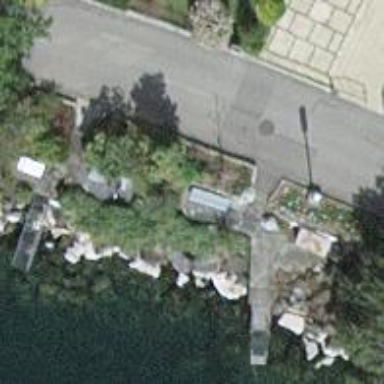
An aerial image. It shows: Light blue bench available in the area.